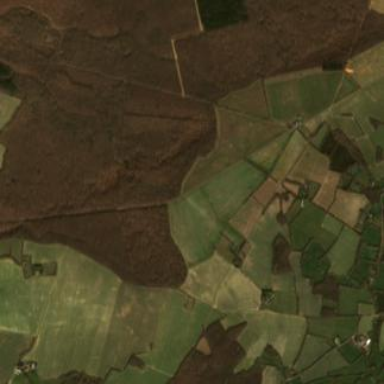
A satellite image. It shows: Mixed woodland with various types of leaves.